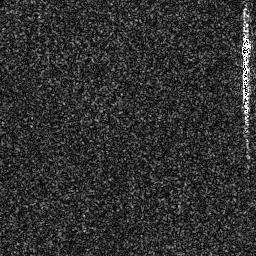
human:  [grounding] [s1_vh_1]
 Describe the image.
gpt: In the satellite image, there is  <ref>1 medium ship </ref> <box>[[92, 11, 98, 45, 0]]</box> located at top right.